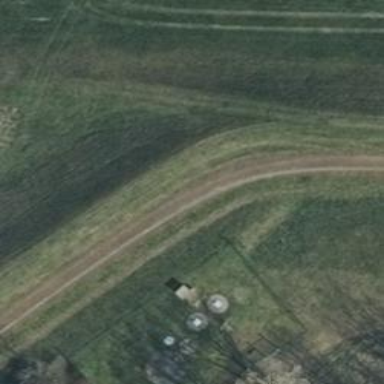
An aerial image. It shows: Track with grade3 tracktype.